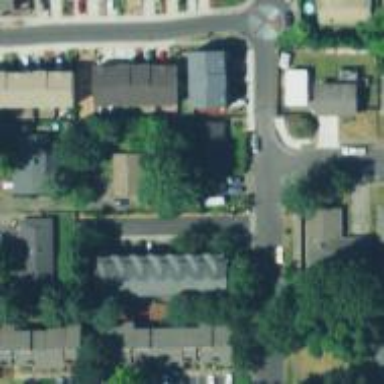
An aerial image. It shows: Residential road with sidewalk on the left.